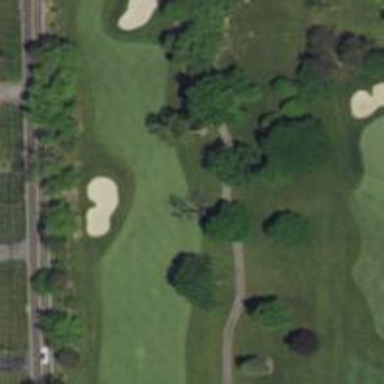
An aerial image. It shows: View of golf hole.